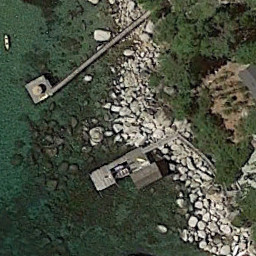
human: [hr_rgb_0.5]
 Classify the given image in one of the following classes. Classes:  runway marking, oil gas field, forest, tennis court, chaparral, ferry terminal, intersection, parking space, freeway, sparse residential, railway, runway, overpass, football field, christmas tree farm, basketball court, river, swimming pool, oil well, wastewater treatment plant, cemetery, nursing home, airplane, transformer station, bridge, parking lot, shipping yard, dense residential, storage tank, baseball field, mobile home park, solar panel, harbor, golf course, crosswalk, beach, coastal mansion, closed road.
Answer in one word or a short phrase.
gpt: ferry terminal